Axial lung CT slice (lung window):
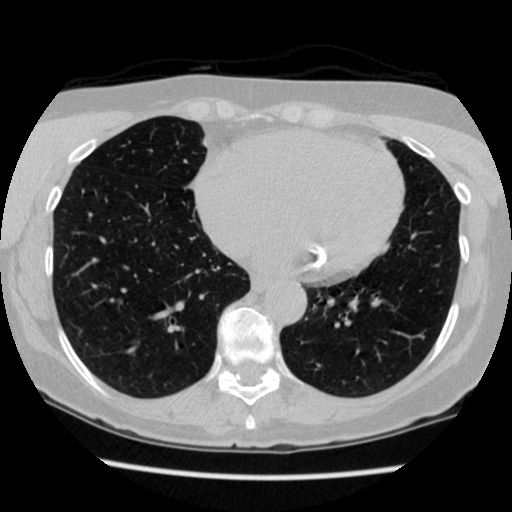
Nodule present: no